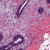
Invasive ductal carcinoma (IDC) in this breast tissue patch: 0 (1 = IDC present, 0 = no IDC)